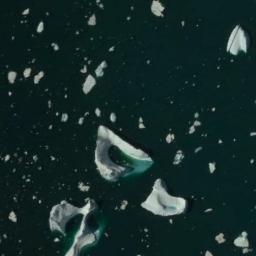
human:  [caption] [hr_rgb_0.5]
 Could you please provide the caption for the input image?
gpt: Some ice hummocks and some small pieces of sea ice float in the deep blue sea .

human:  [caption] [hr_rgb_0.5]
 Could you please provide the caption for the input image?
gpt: The sea is surrounded by sea ice .

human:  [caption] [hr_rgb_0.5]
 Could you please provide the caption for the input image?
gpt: There are many ice on the deep green sea .

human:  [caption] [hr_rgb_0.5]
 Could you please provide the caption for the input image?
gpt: A group of sparse ice cubes floating on the blue sea .

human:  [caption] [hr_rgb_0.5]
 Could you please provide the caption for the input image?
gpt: There are some pieces of sea ice .